Field crop: tomato
Growth stage: 1
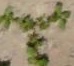
Species: portulaca